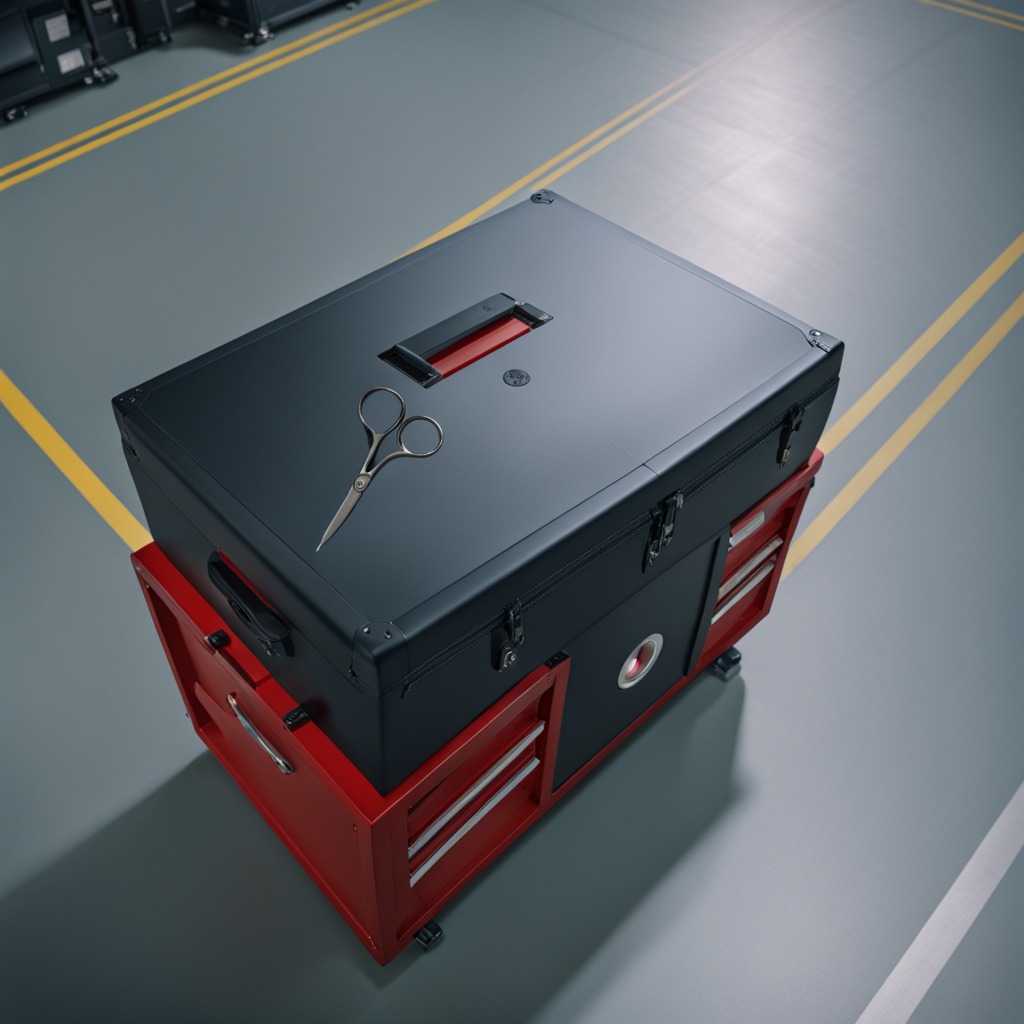
A scissor lying on a toolbox surface in an airplane hangar workshop 8K